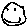
Label: smiley face